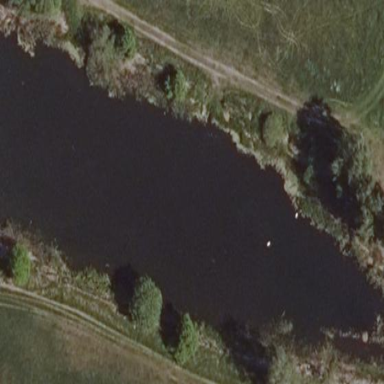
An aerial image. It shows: Pond with natural water.